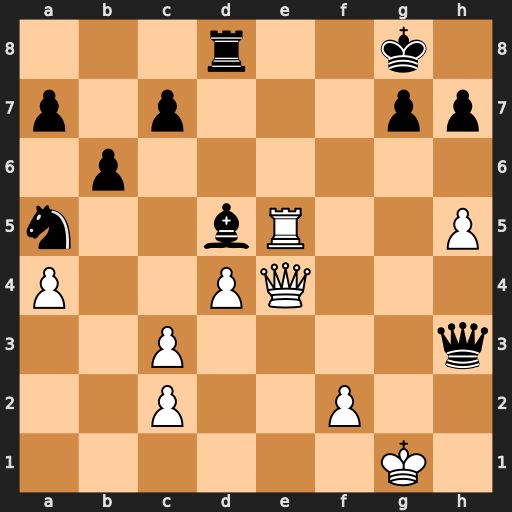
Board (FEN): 3r2k1/p1p3pp/1p6/n2bR2P/P2PQ3/2P4q/2P2P2/6K1
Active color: w
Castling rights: -
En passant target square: -
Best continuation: Re8+ Rxe8 Qxe8#